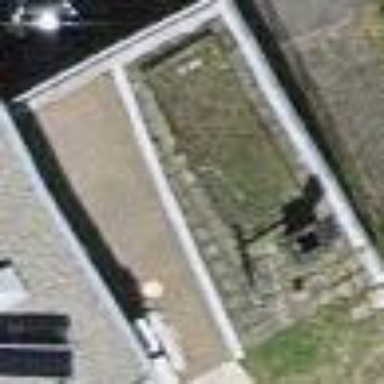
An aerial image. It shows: Flat-roofed garage.